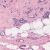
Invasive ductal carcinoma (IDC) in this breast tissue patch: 1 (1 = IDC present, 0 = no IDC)